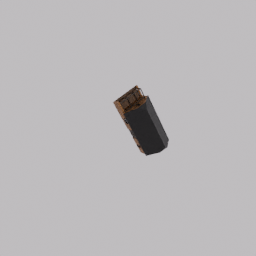
Label: architecture